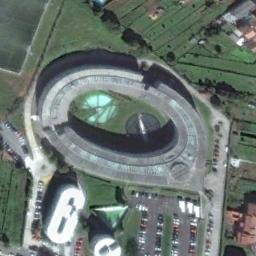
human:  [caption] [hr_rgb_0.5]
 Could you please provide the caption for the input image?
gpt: Oval stadium next to lawn and parking lot .

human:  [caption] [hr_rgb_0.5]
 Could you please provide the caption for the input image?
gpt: The stadium is next to the grass and parking lot .

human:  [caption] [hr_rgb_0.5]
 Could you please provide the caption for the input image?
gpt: This rectangular stadium has dense residential areas on one side .

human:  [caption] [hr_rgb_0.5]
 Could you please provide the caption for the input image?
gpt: There are many cars in the parking lot next to the stadium .

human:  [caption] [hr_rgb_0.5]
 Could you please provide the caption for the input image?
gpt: There are green meadows around the stadium .